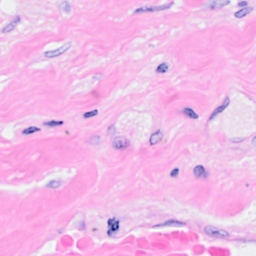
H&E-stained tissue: Breast